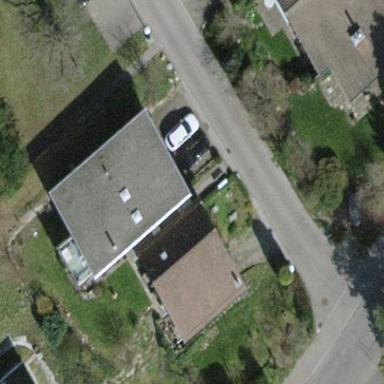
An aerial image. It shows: Semi-detached house.